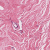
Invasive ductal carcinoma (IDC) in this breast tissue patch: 0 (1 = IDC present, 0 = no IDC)